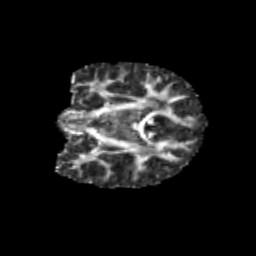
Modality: FA
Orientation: coronal
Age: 12
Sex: female
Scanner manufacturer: siemens
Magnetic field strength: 3 T
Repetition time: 3.8 s
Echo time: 0.07 s